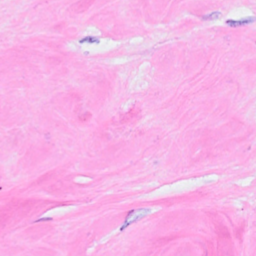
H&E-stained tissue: Breast